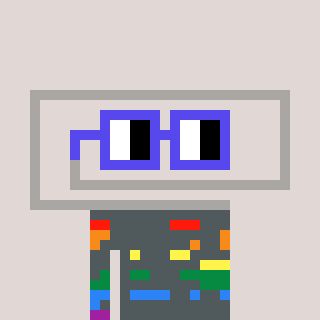
a pixel art character with square blue glasses, a paperclip-shaped head and a blue-colored body on a warm background